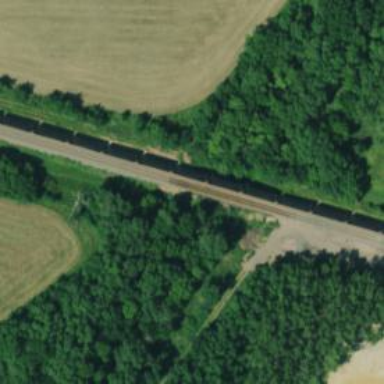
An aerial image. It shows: Railway with two tracks.